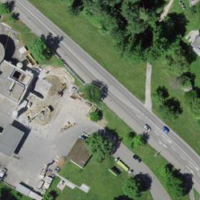
EUNIS habitat code: 55
Species observed at this site:
Aegopodium podagraria